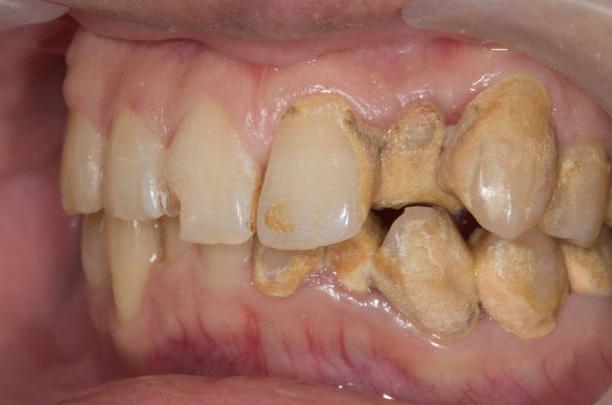
Condition: Calculus